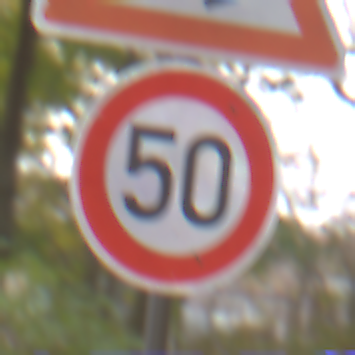
Verkehrszeichen: Geschwindigkeit50
Zusatzzeichen oben: AmphibienwanderungRechts
Umgebung: Outdoor, Nature
Tageszeit: Midday
Wetter: Overcast
Licht: Natural
Jahreszeit: NotSpecified
Kontrast: LowContrast